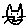
Label: cat